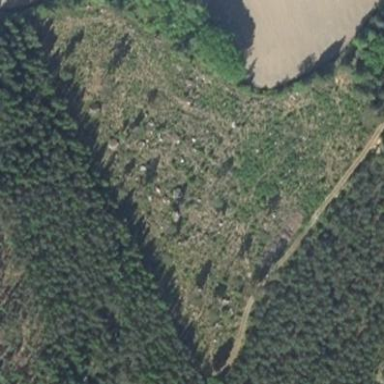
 likely man-made clearing in the landscape."